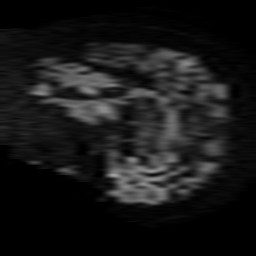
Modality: TRACE
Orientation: sagittal
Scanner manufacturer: philips
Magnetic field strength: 1.5 T
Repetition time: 3.692 s
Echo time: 0.09411 s